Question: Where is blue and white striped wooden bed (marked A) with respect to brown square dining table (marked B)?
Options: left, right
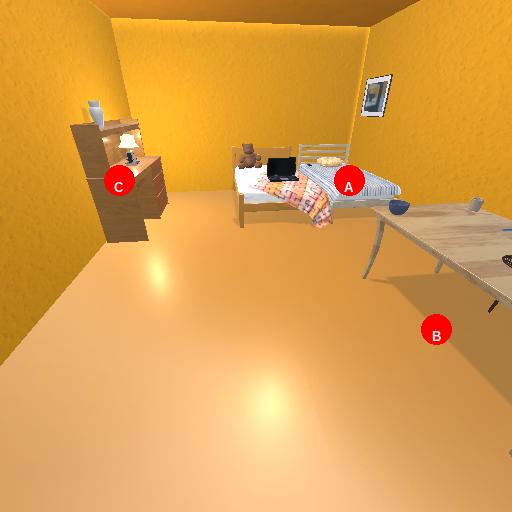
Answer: left